【题型】填空题　【知识点】解析几何　【难度】easy
若正方形的一条对角线所在直线的斜率为 3，则该正方形的两条邻边所在直线的斜率之和为\_\_\_\_\_\_\_\_.
【解答】
\noindent \textbf{【答案】} $-\dfrac{3}{2}/-1.5$

\vspace{0.2cm}
\noindent \textbf{【分析】} 由直线斜率与倾斜角之间的关系$k=\tan\theta$，计算即可得出答案．

\vspace{0.2cm}
\noindent \textbf{【详解】}

如图，在正方形$OABC$中，对角线$OB$所在直线的斜率为3，
建立如图平面直角坐标系，
设对角线$OB$所在直线的倾斜角为$\theta$，则$\tan\theta=3$，
由正方形性质可知，直线$OA$的倾斜角为$\theta-45^\circ$，直线$OC$的倾斜角为$\theta+45^\circ$，
故$k_{OA}=\tan(\theta-45^\circ)=\dfrac{\tan\theta-\tan45^\circ}{1+\tan\theta\tan45^\circ}=\dfrac{3-1}{1+3}=\dfrac{1}{2}$，
$k_{OC}=\tan(\theta+45^\circ)=\dfrac{\tan\theta+\tan45^\circ}{1-\tan\theta\tan45^\circ}=\dfrac{3+1}{1-3}=-2$，
则$k_{OA}+k_{OC}=\dfrac{1}{2}-2=-\dfrac{3}{2}$
故答案为：$-\dfrac{3}{2}$
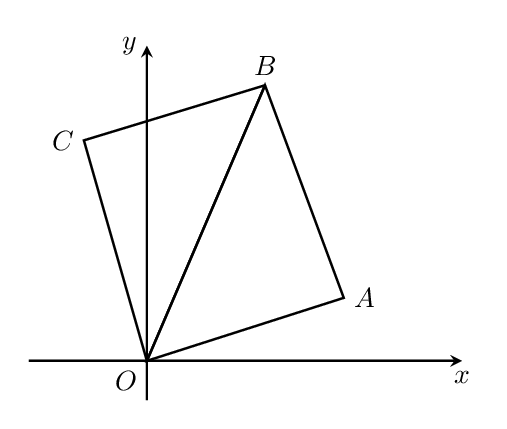